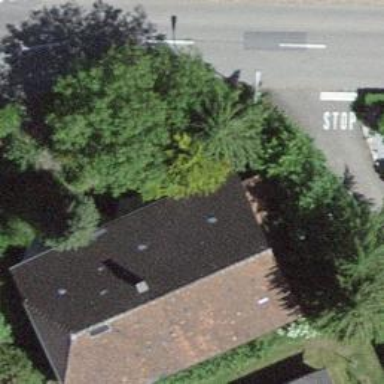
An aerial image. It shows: Building with hipped roof shape.